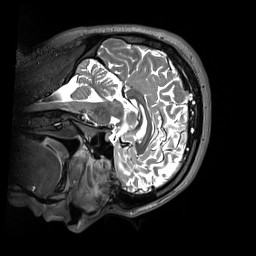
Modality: T2w
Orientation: sagittal
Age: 30
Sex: female
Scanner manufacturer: siemens
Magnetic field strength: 3 T
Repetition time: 3.2 s
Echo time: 0.412 s